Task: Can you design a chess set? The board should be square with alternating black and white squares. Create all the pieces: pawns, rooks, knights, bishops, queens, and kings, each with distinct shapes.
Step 5502:
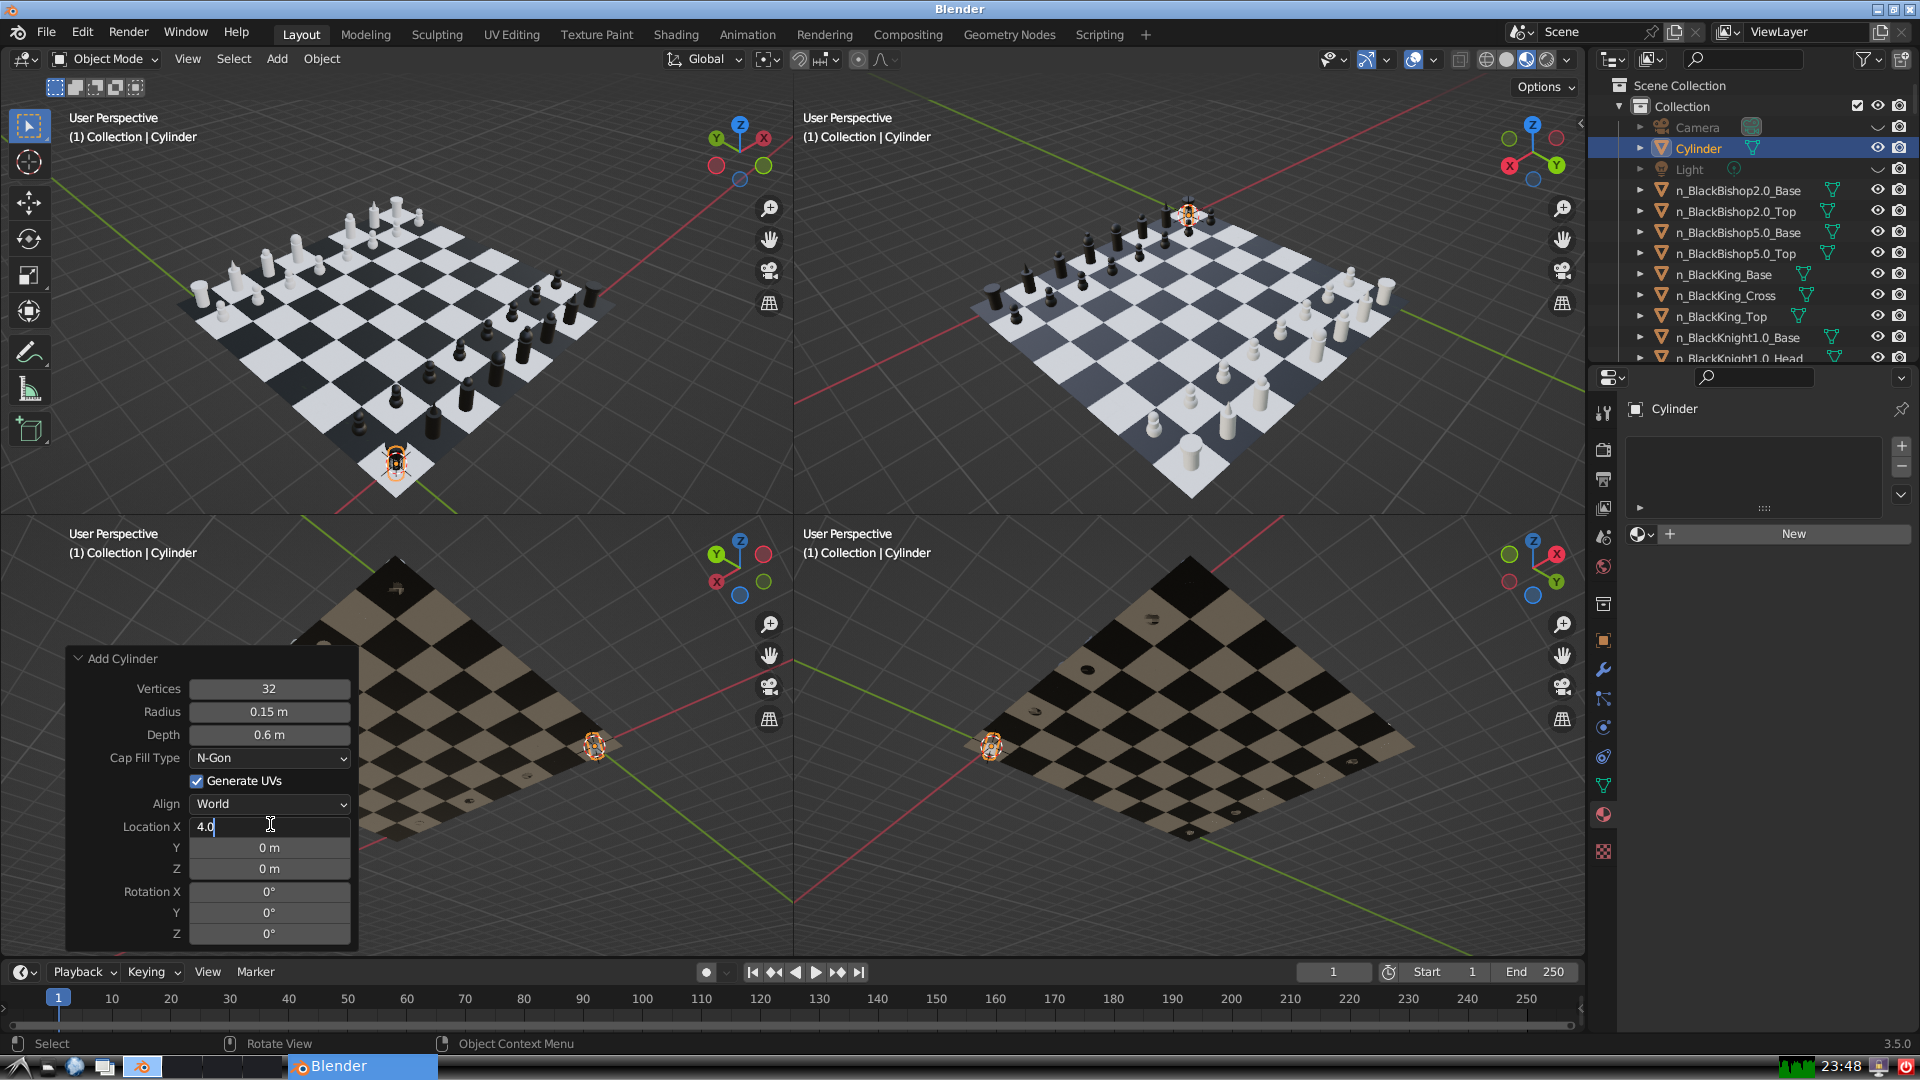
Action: {"key_press": ['Return']}